Interaction volume radius: 10 \u00c5
Interaction volume height: 10 \u00c5
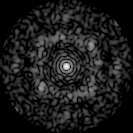
Disorder parameter: 0.6534